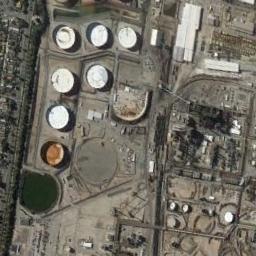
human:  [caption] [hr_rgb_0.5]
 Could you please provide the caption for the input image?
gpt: One of these storage tanks is orange .

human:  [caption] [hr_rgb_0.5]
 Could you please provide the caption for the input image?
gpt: There are many buildings of different shapes next to the storage tanks .

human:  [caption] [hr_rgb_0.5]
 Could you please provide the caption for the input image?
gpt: There are many neatly arranged storage tanks and many cars in the factory .

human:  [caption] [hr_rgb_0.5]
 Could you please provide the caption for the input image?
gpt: There are big and small white storage tanks on the bare land .

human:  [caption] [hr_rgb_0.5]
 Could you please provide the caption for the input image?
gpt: There are some storage tanks beside some black pipelines .